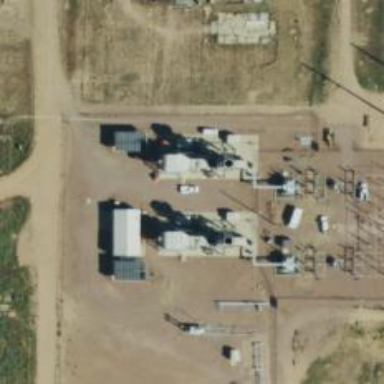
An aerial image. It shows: Gas turbine generator is in use.